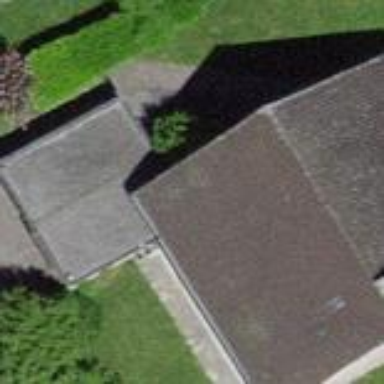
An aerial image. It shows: Garage building.